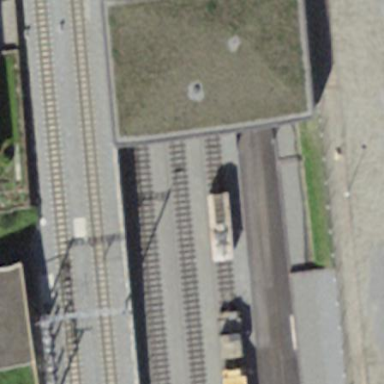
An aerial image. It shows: Transportation building.